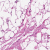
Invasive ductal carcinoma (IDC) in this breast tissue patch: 0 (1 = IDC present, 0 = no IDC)